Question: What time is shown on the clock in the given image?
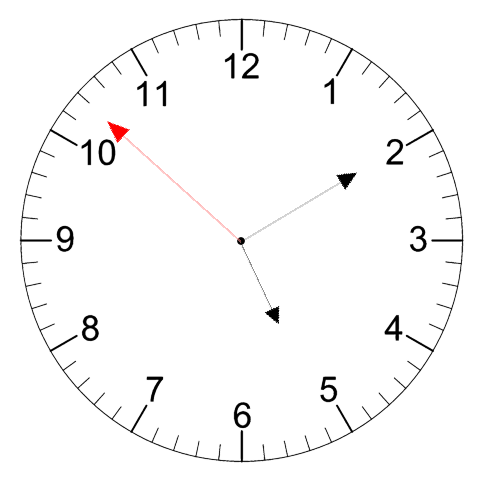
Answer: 05:09:52